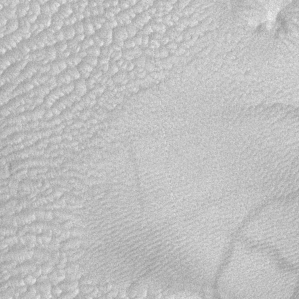
Label: frost